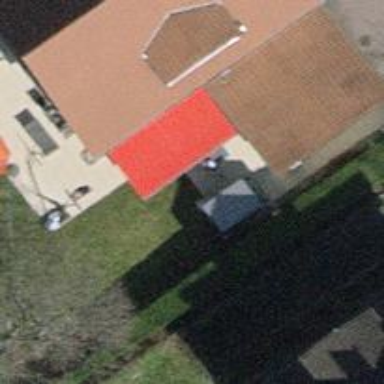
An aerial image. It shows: Garage.